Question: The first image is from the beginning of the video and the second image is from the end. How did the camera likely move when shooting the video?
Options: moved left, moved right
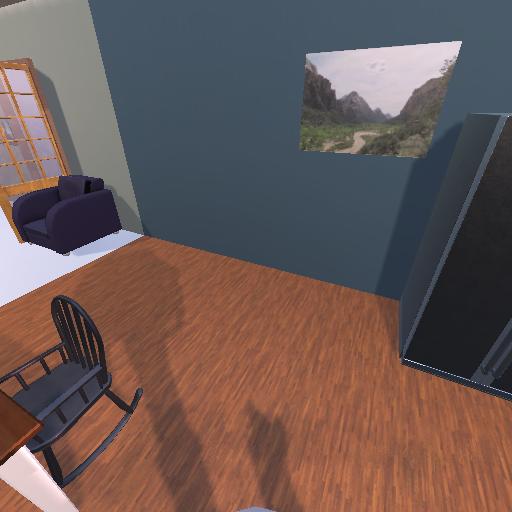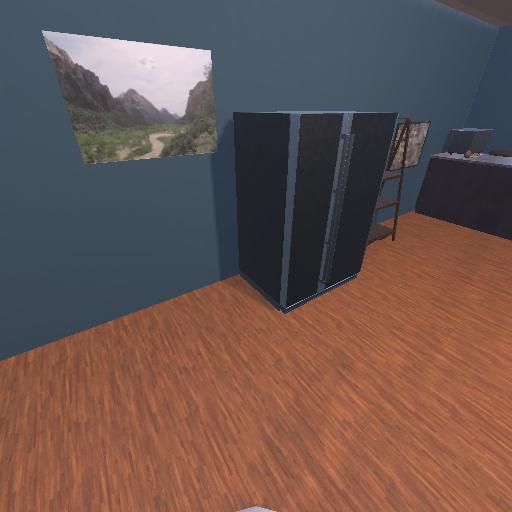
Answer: moved left